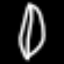
Label: leaf